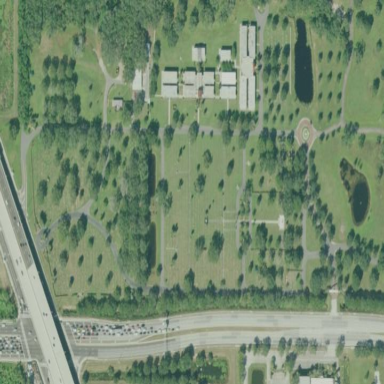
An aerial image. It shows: Grave yard.